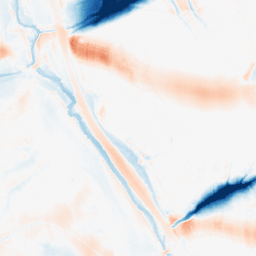
Category: morphological
Decomposition family: morphological_ellipse
Decomposition parameters: operation: average
width: 50
height: 30
Upsampling method: regularized
Upsampling parameters: scale: 2
lambda_reg: 0.01
Upsampling scale: 2